Question: I am a novice programmer and have been struggling with some simple problems for too long
The pictures are sample details

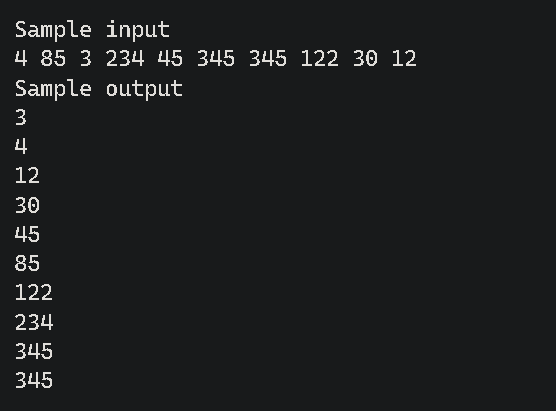
Answer: Assuming you're taking user (keyboard) input, then you could do this:
'''
indata = input('Enter some integers separated by space: ')
print(*sorted(map(int, indata.split())), sep='
')
'''
'''
Enter some integers separated by space: 4 85 3 234 45 345 345 122 30 12
3
4
12
30
45
85
122
234
345
345
'''
What this does...
Gets a string from the standard input. Split the string into tokens delimited by whitespace. Convert each token to an . Sort the output from the object and print